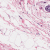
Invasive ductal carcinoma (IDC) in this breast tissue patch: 0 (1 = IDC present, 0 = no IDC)